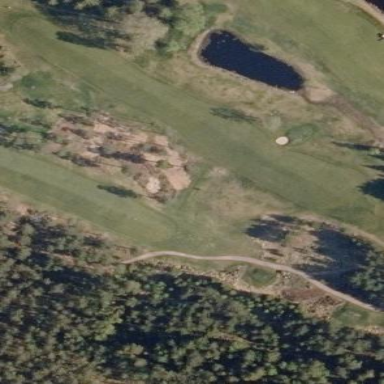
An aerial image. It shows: Golf fairway surrounded by grass.